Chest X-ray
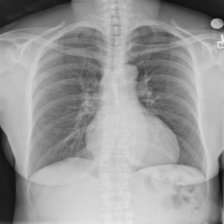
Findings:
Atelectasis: negative
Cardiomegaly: negative
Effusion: positive
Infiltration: negative
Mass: negative
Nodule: negative
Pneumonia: negative
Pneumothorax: negative
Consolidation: negative
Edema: negative
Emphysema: negative
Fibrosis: negative
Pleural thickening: positive
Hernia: negative